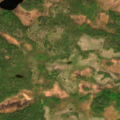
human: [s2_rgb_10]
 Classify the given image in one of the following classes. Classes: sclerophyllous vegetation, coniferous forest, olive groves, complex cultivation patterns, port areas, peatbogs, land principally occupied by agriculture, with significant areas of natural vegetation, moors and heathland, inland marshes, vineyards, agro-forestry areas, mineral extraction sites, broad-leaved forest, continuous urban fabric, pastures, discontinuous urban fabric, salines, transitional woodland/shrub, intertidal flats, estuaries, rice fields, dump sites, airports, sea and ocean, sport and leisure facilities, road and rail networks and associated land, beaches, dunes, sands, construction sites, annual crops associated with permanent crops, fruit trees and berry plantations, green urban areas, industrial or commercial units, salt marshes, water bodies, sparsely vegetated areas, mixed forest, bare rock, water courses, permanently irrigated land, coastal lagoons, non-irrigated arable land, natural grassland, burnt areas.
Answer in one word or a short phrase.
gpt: coniferous forest, mixed forest, transitional woodland/shrub